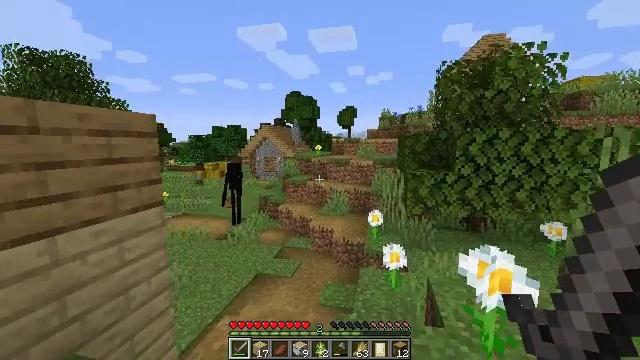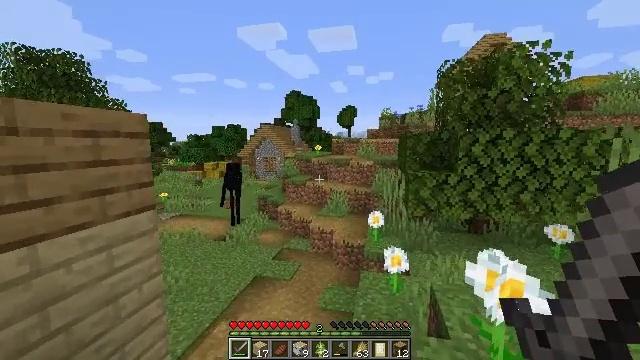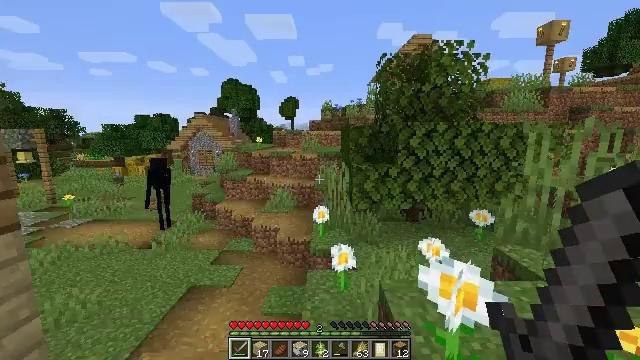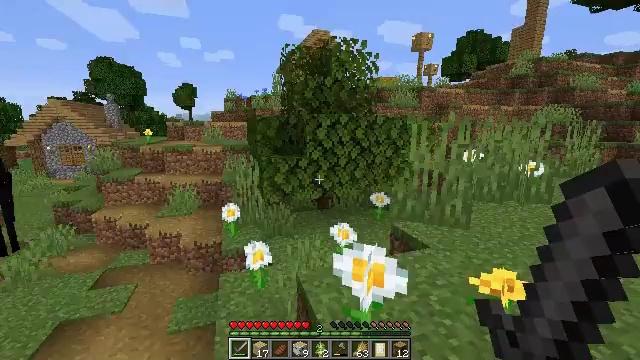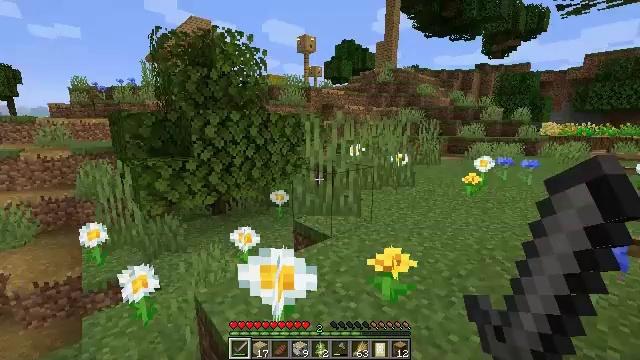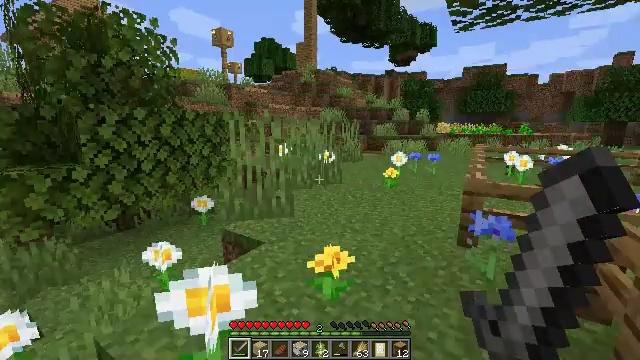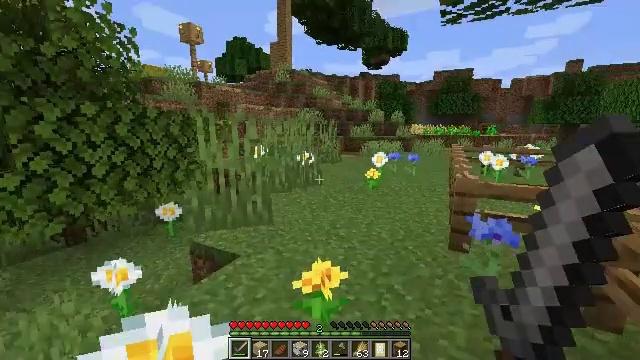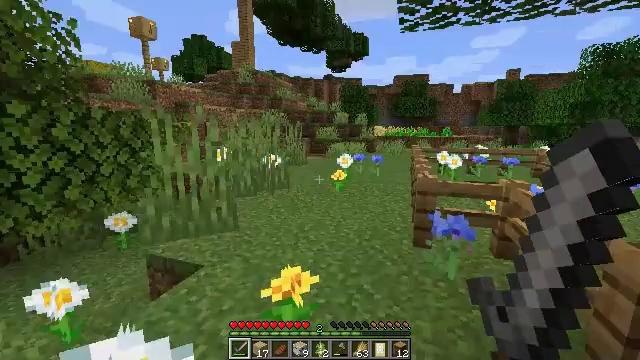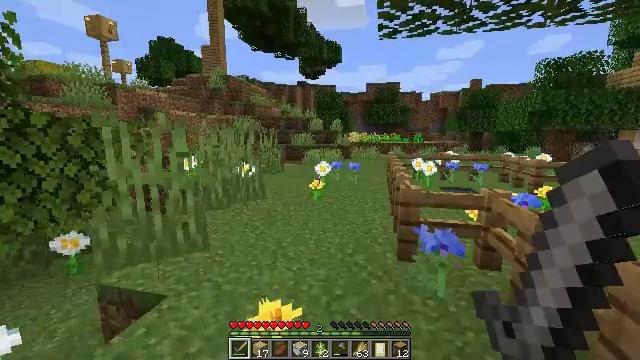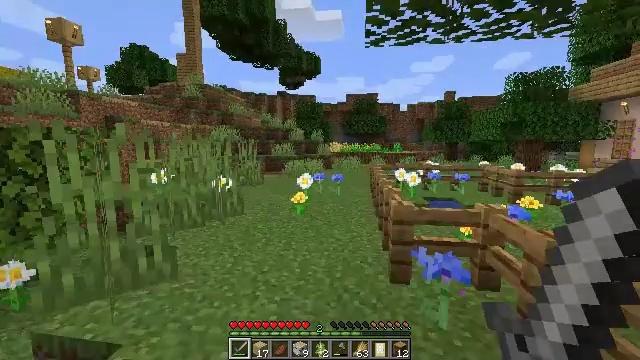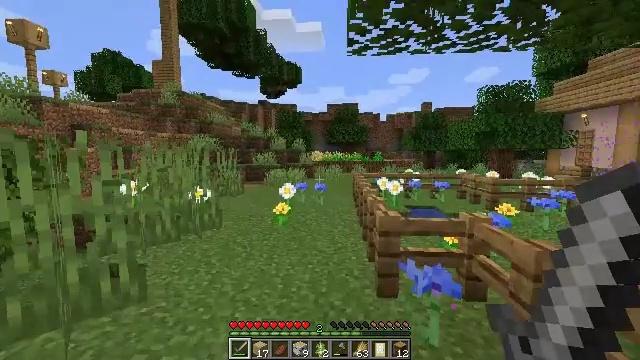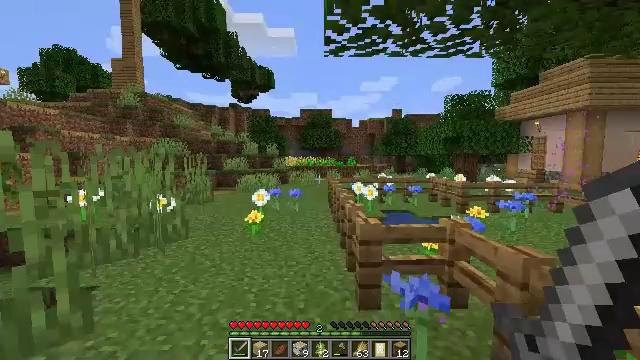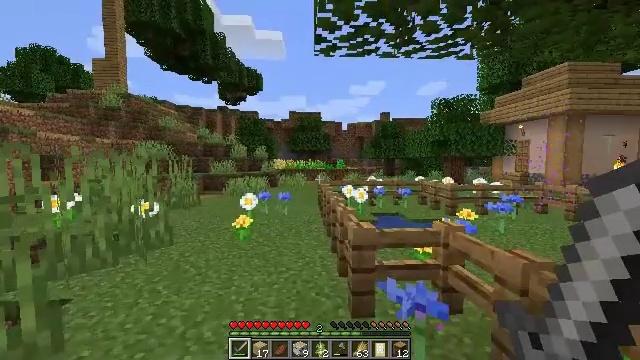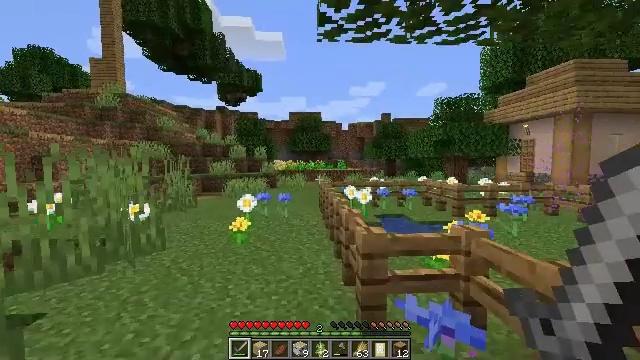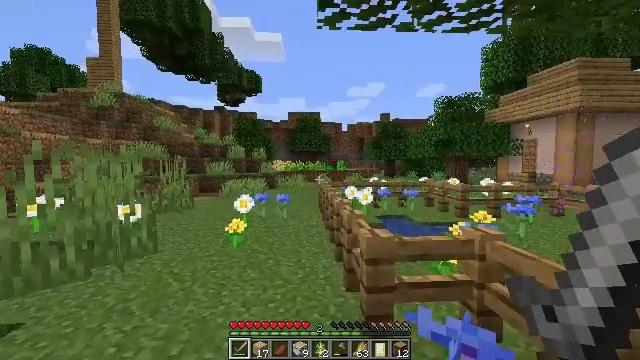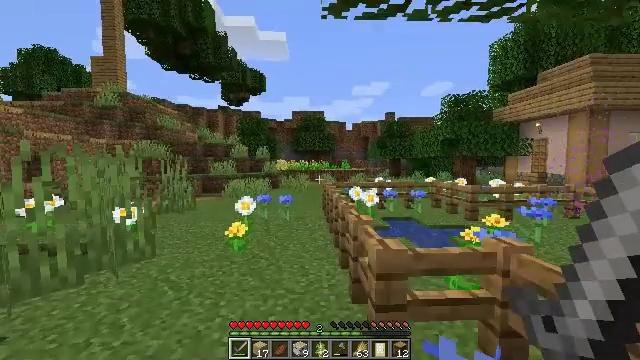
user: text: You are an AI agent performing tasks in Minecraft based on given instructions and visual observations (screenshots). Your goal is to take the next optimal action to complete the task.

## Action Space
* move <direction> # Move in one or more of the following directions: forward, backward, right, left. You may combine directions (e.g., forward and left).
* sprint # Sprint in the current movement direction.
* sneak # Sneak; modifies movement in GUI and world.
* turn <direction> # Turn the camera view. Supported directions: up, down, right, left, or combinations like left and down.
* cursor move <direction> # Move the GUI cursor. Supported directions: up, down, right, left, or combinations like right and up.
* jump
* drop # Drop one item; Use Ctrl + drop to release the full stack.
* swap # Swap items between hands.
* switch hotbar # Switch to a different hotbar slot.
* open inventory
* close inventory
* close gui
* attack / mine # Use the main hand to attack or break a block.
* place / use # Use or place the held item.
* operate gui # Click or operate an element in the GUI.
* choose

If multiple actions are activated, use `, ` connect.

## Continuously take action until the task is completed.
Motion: motion action
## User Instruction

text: Harvest beetroots from the farm.
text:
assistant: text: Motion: move forward
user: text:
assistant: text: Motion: move forward, turn right and down
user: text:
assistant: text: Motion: move forward, turn right and down
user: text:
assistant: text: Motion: move forward, turn right
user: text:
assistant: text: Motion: move forward, turn right
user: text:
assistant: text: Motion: move forward, turn right
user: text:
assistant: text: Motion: move forward, turn right
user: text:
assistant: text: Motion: move forward, turn right and up
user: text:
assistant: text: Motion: move forward, turn right and up
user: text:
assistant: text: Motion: move forward, turn right and up
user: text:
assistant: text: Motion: move forward, turn right and up
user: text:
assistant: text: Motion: move forward, turn right
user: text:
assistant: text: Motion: move forward
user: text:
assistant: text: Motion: move forward
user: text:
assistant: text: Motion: move forward
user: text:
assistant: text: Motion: move forward, turn left
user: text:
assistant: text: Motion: move forward, turn left
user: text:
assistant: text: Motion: move forward, turn left
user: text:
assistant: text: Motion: move forward, turn left
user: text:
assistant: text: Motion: move forward, turn left
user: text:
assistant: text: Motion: move forward
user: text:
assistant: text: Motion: move forward
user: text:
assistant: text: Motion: move forward, sprint
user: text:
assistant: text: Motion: move forward, sprint
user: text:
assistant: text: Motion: move forward, sprint
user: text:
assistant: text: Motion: move forward, sprint
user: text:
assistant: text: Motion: move forward, sprint
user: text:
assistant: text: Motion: move forward, sprint
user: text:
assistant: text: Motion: move forward, sprint
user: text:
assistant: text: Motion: move forward, sprint, jump